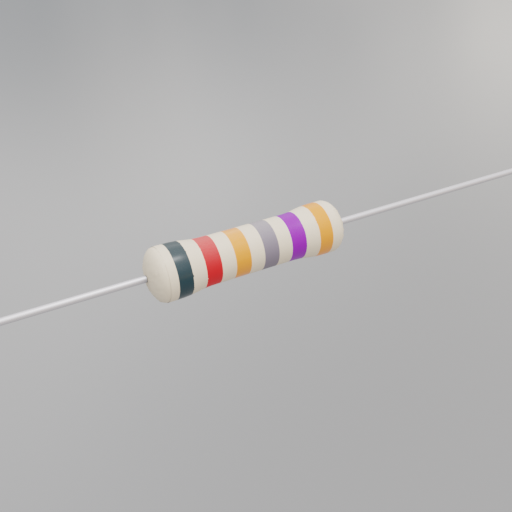
Resistor colour bands (in order): black, red, orange, gray, violet, orange